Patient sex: M
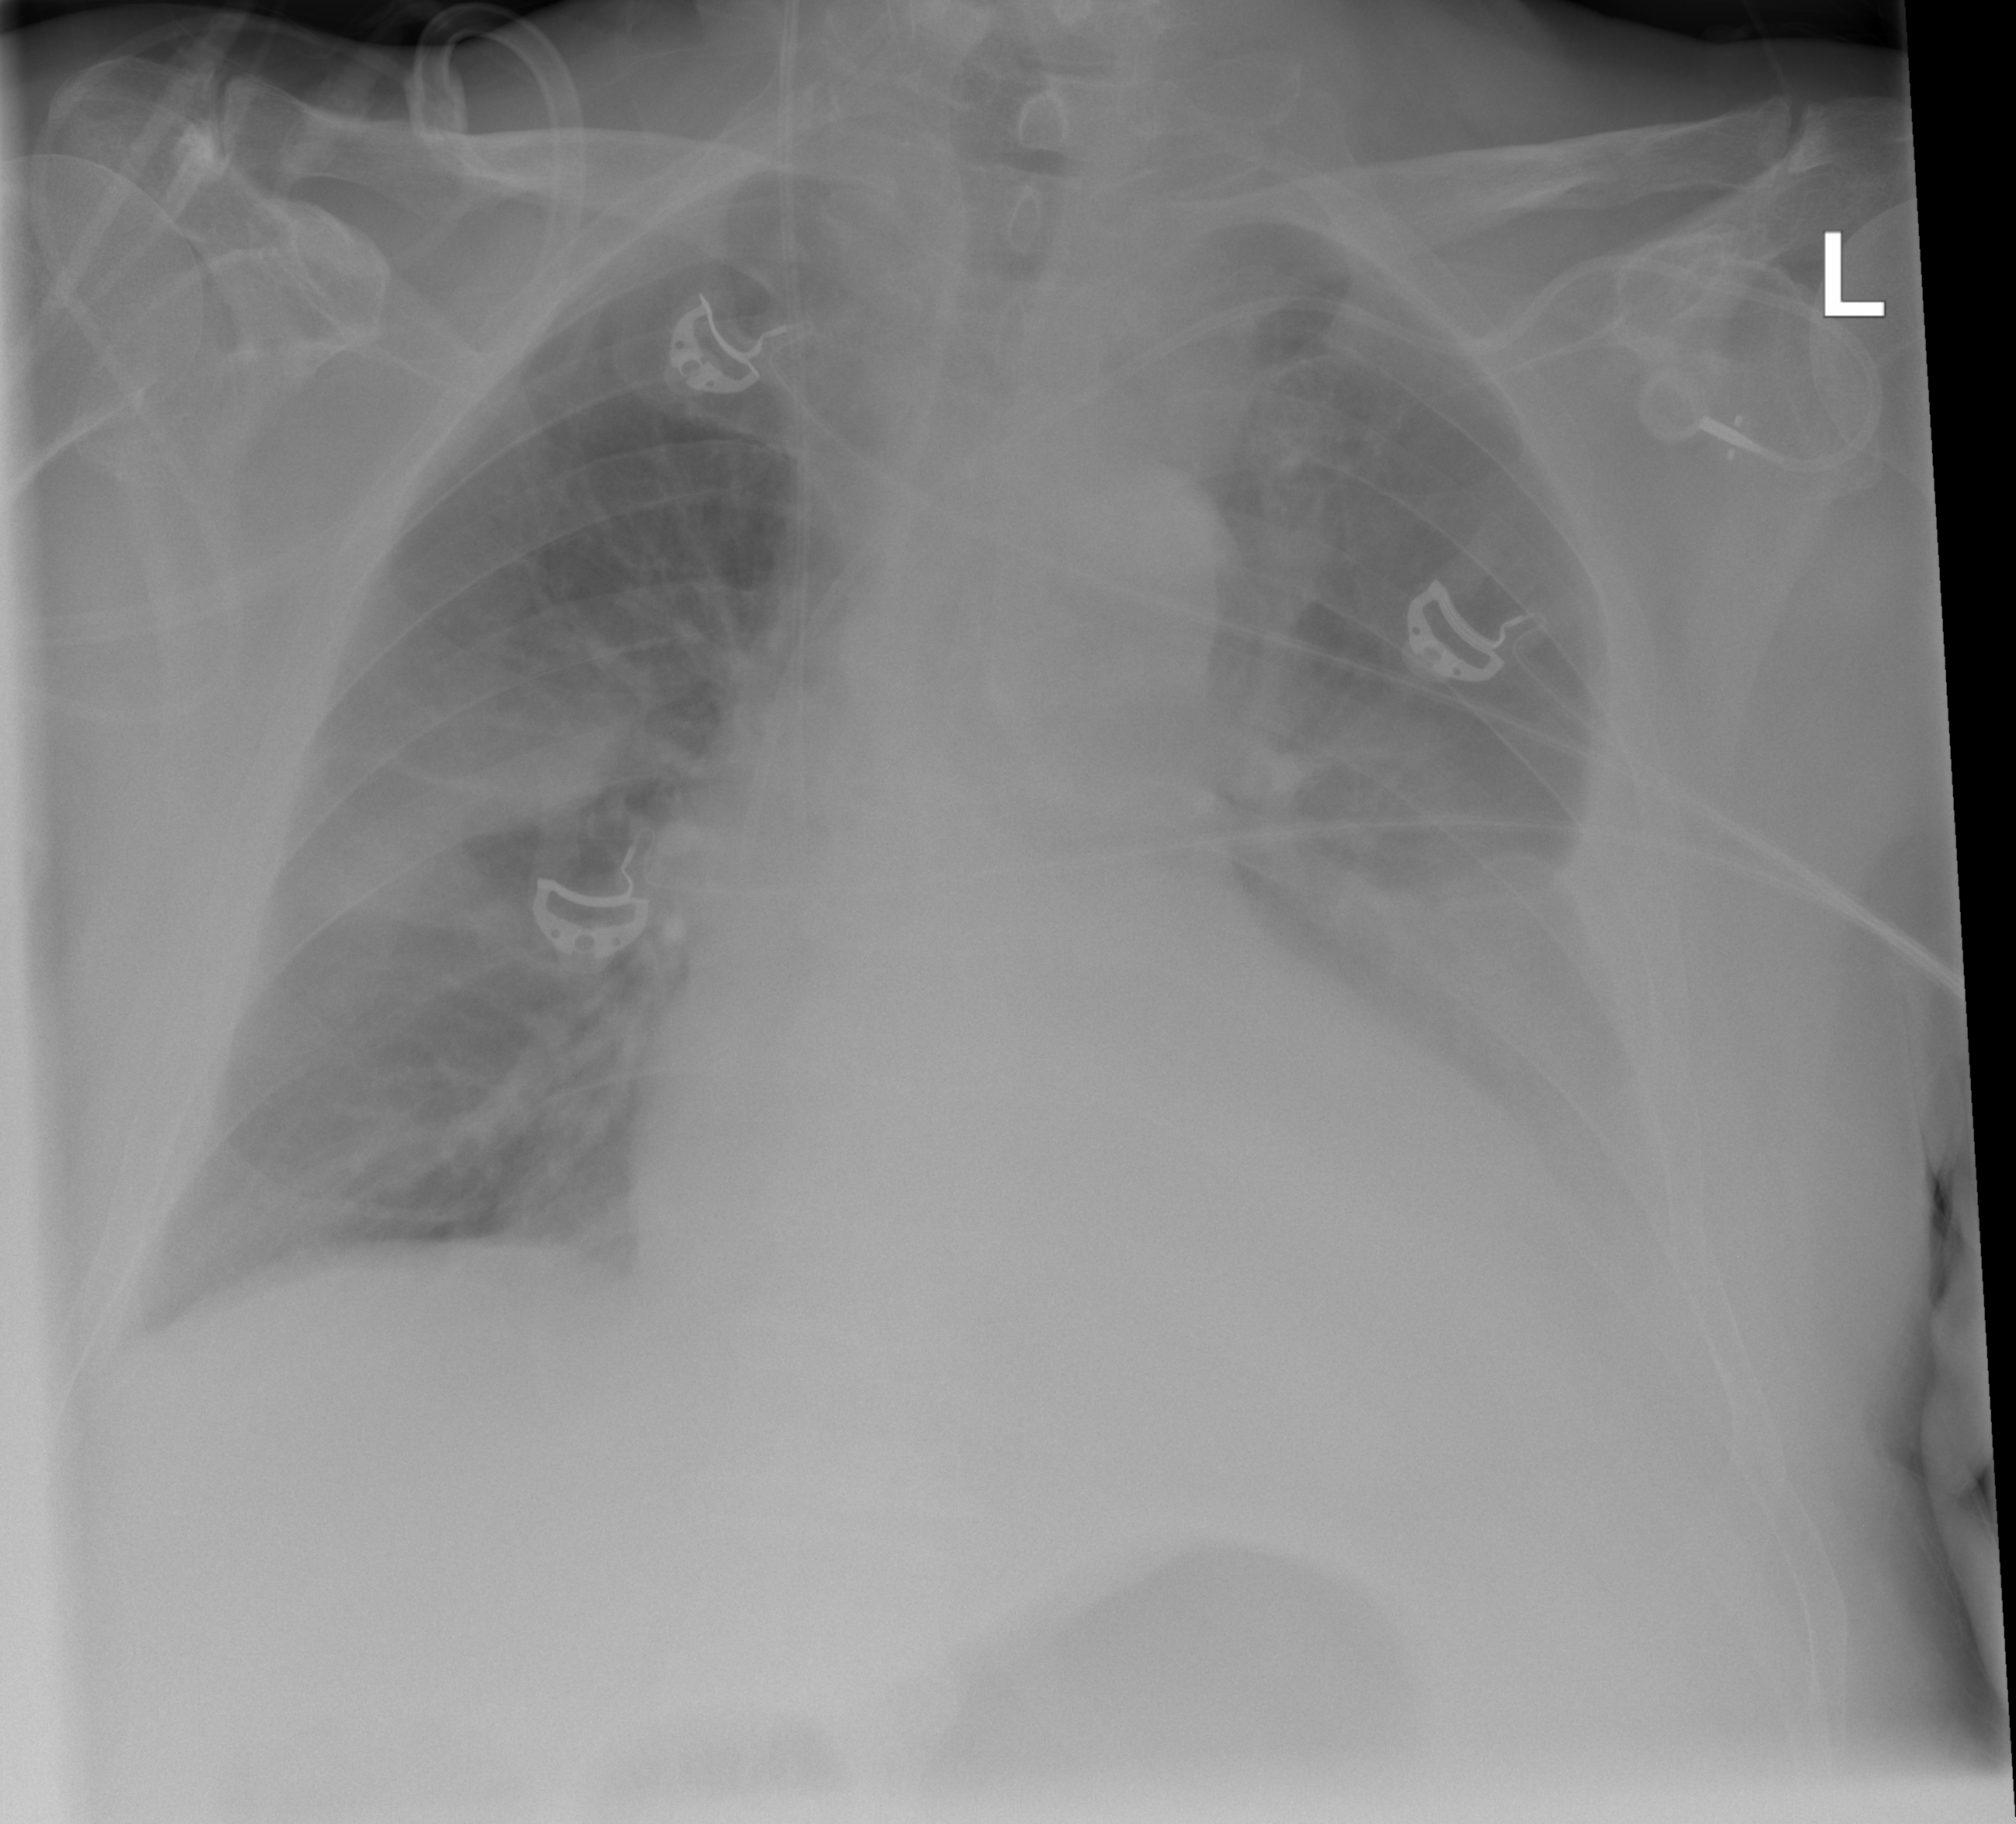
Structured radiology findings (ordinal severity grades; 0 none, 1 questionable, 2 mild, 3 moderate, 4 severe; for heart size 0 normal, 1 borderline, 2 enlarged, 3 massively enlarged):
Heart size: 1
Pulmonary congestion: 1
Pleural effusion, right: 2
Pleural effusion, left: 3
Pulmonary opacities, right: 3
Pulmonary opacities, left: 0
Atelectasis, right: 3
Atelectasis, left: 3